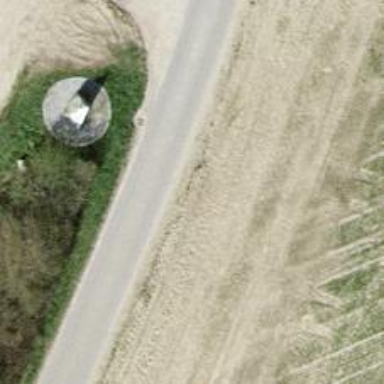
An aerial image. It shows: Aerial marker supported by pole.